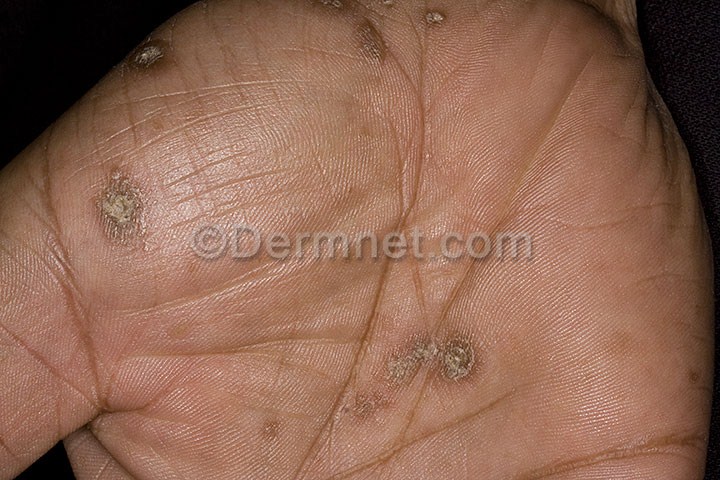
Disease: Psoriasis pictures Lichen Planus and related diseases